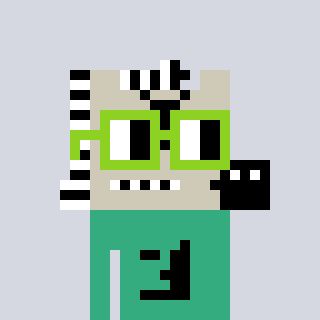
a pixel art character with square light green glasses, a zebra-shaped head and a teal-colored body on a cool background